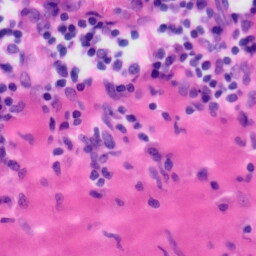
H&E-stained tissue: Tonsil